Interaction volume radius: 5 \u00c5
Interaction volume height: 20 \u00c5
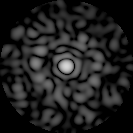
Disorder parameter: 0.8567